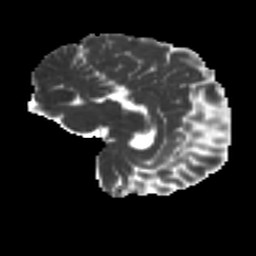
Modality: MD
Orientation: sagittal
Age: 24
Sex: female
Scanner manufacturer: ge
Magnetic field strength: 3 T
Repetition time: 7.8 s
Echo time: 0.0606 s